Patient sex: M
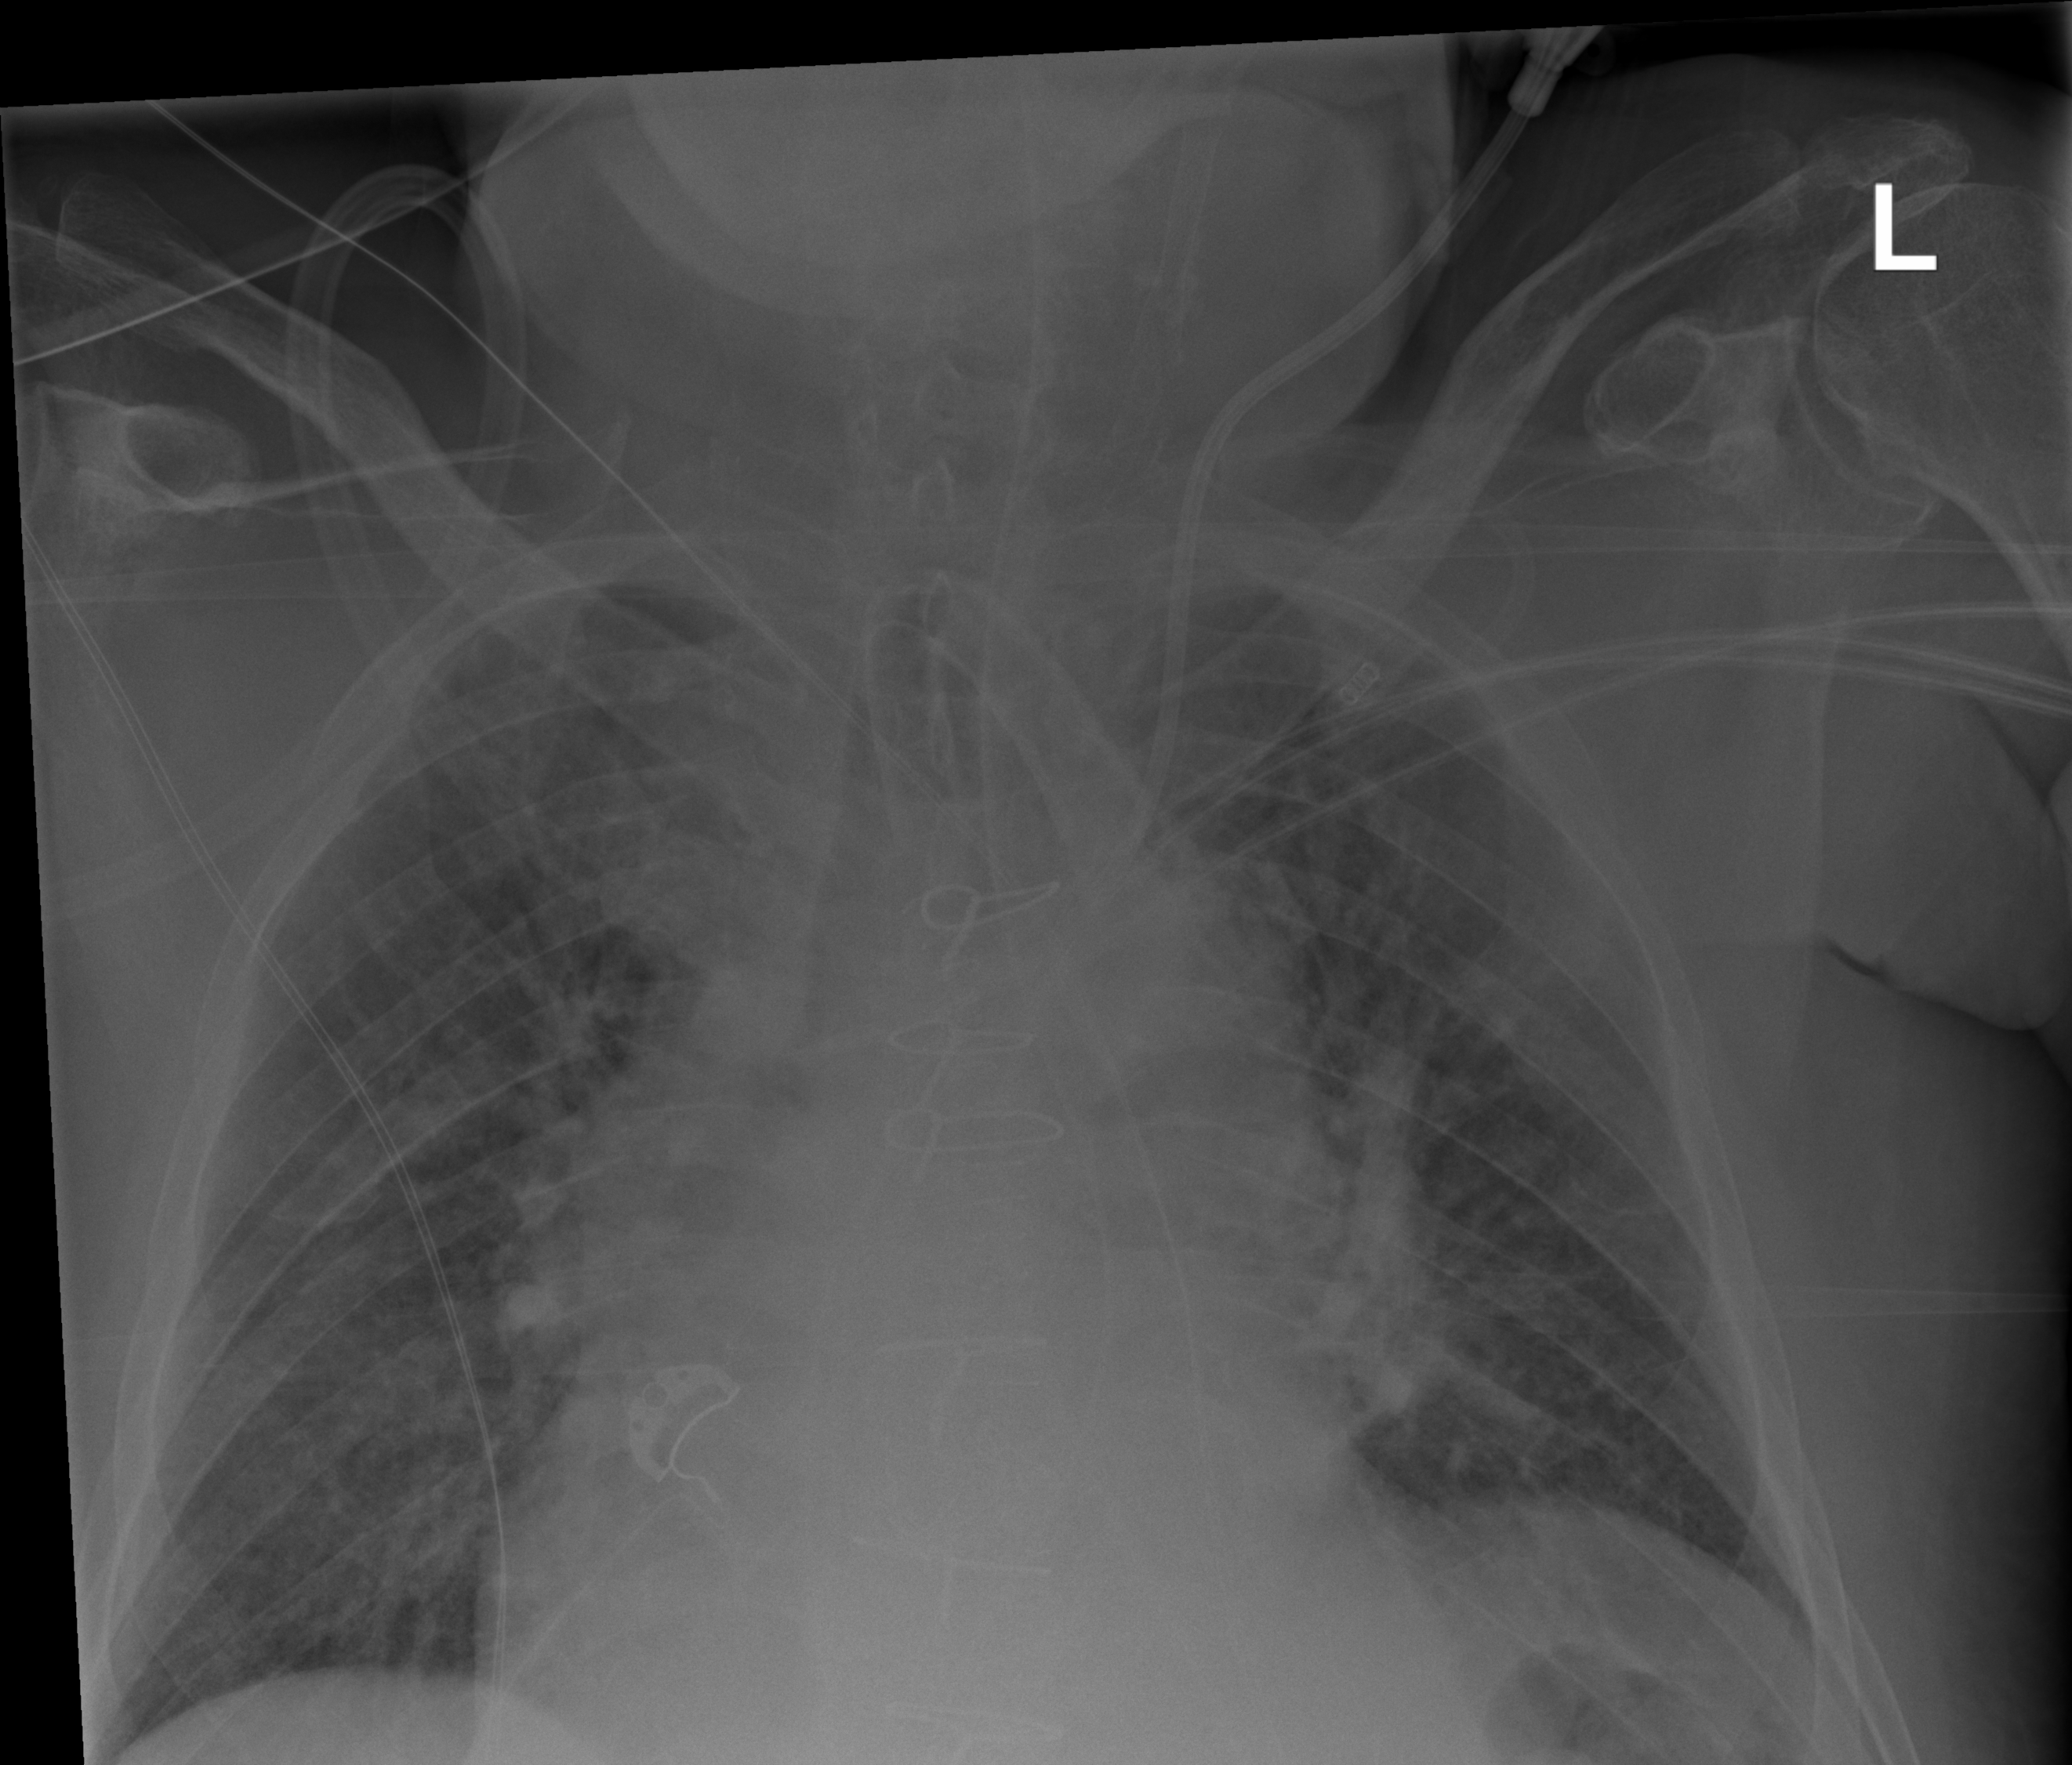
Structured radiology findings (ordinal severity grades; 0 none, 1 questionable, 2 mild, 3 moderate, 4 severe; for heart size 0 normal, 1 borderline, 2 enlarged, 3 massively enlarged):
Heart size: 2
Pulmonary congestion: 1
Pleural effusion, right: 0
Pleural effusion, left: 0
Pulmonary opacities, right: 2
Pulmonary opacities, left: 2
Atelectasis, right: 0
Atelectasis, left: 2